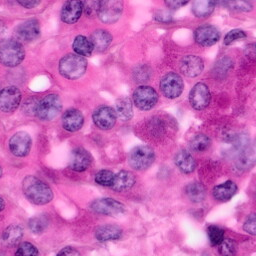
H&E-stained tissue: Pancreatic